A scalogram of one vibration snapshot from a rotating bearing is shown, computed with a continuous wavelet transform. Based on the visible evidence, which condition applies: normal, inner_race, outer_race, ball?
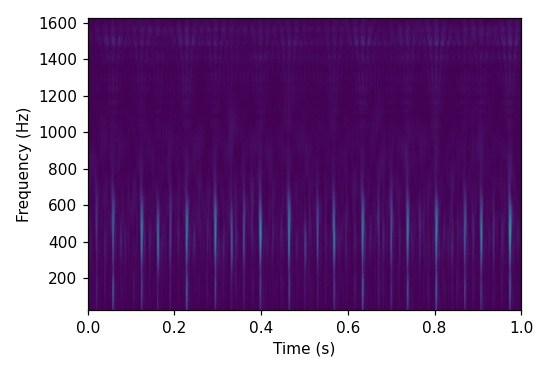
Answer: outer_race